В данной работе Вы должны самостоятельно собирать экспериментальные установки, навязывать нити, размечать их при необходимости. Можете дополнительно скрепить диски с помощью кусочков пластилина. Приборы и оборудование: Диск Максвелла (два диска, закрепленные на деревянной палочке), два штатива, нити, деревянная палочка, секундомер, линейка, 2 груза по 100 г, кусок пластилина, скотч. Не проводите расчет погрешностей там, где это не указано.
Часть 1. Скатывание Между двумя штативами натяните две нити так, чтобы они были параллельны друг другу и составляли некоторый угол $\alpha$ к горизонту. Диск Максвелла должен скатываться без проскальзывания по этим нитям, опираясь на деревянные части палочки.
Выведите формулу для ускорения, с которым будет скатываться диск в зависимости от угла наклона $\alpha$. Считайте диск однородным, массой палочки можно пренебречь.
Исследуйте экспериментально закон движения, то есть зависимость координаты оси диска $x(t)$ вдоль нити от времени $t$, при его скатывании по нитям. Постройте график полученной зависимости. Докажите, что движение оси диска является примерно равноускоренным. Рассчитайте ускорение оси диска. Укажите, при каком угле наклона вы проводили измерения.
Измерьте зависимость ускорения оси диска от угла наклона нитей $\alpha$. Постройте график полученной зависимости.
Часть 2. Движение вниз Подвесьте диск на двух нитях, как показано на рисунке. Закрепите нити на палочке с помощью скотча, чтобы исключить их проскальзывание. Намотайте нити на палочки и отпустите диск.
На том же графике постройте теоретическую зависимость ускорения от угла наклона нитей $\alpha$. Приведите результаты дополнительных измерений, которые вам понадобились для расчета ускорений.
Исследуйте закон движения оси диска при его движении вниз. Постройте график полученной зависимости.
По данным измерений рассчитайте ускорение, с которым опускается ось диска. Оцените погрешность найденного значения ускорения.
Часть 3. Движение вверх Если на палочки намотать дополнительно две нити и подвесить к ним груз, то при правильной намотке нитей диск начнет подниматься вверх.
Получите теоретическую формулу для ускорения оси диска. Рассчитайте теоретическое значение ускорения, с которым опускается ось диска.
Соберите установку таким образом, чтобы диск, раскручиваясь, поднимался вверх. Покажите схематически на рисунке как должны быть намотаны нити на палочке.
Измерьте ускорения оси диска при разных массах подвешенных грузов.
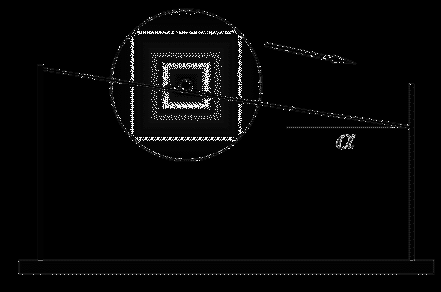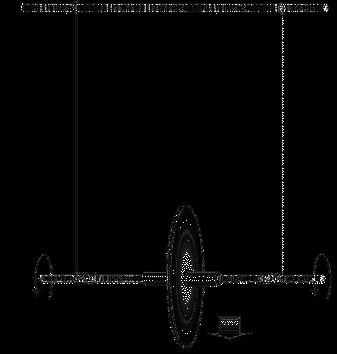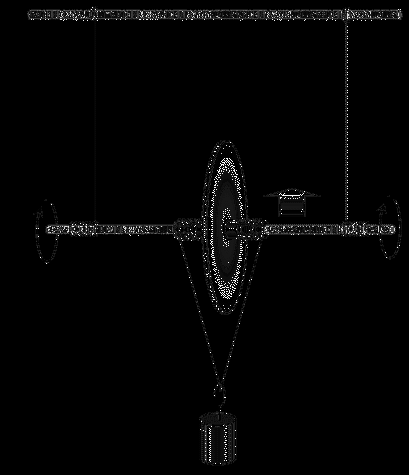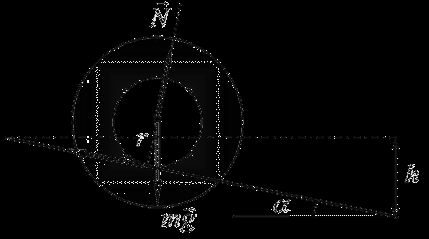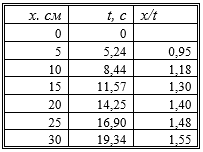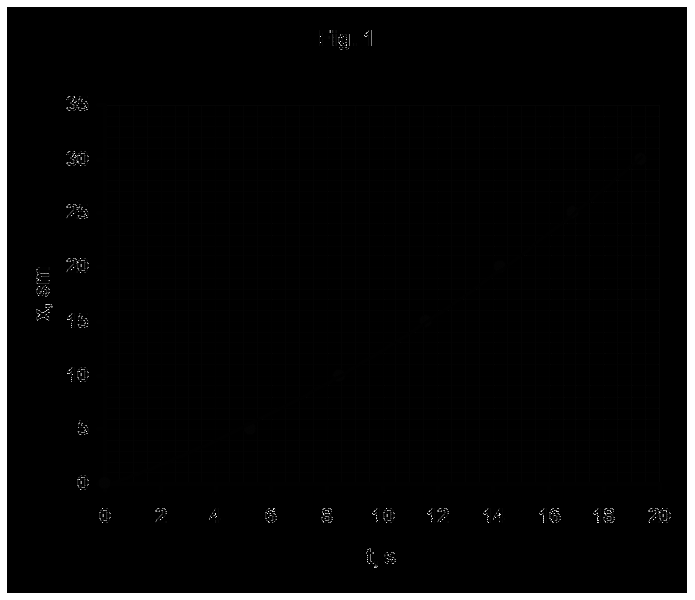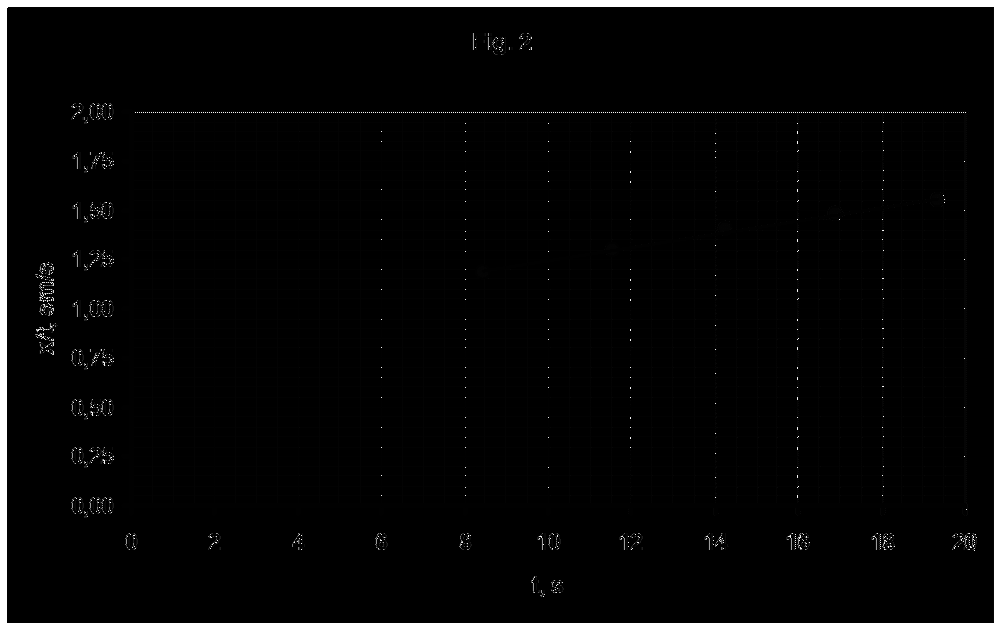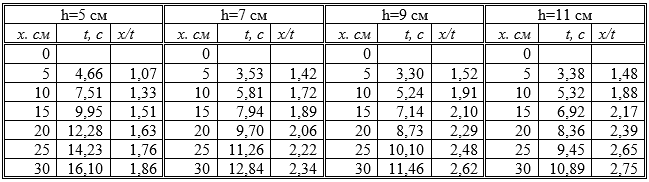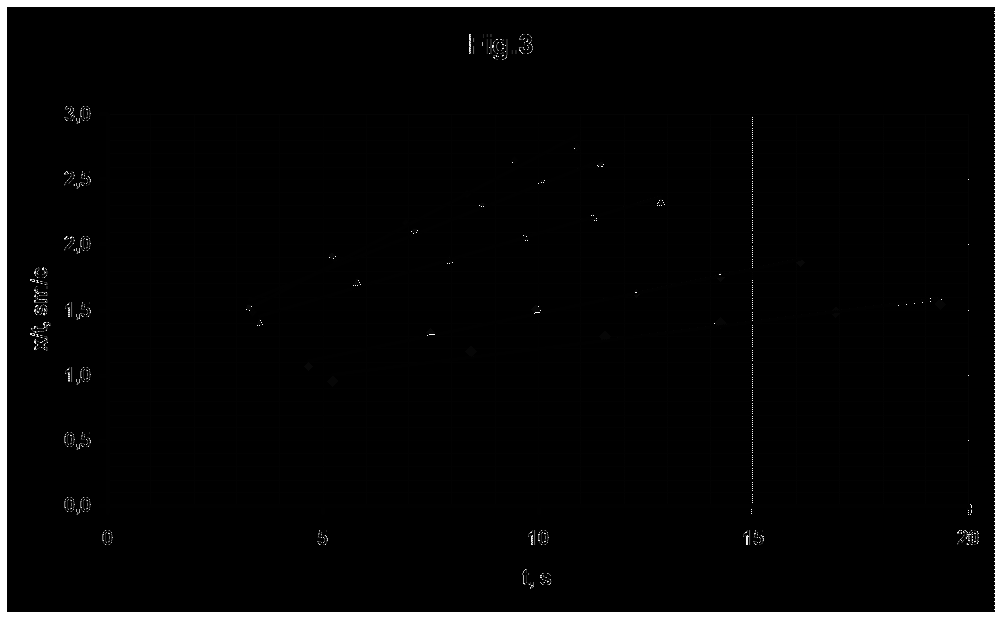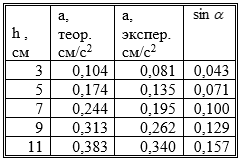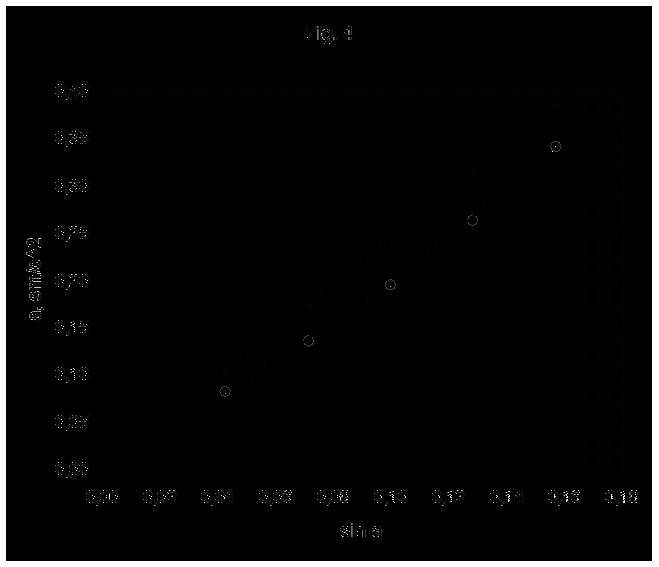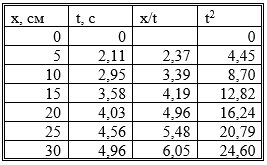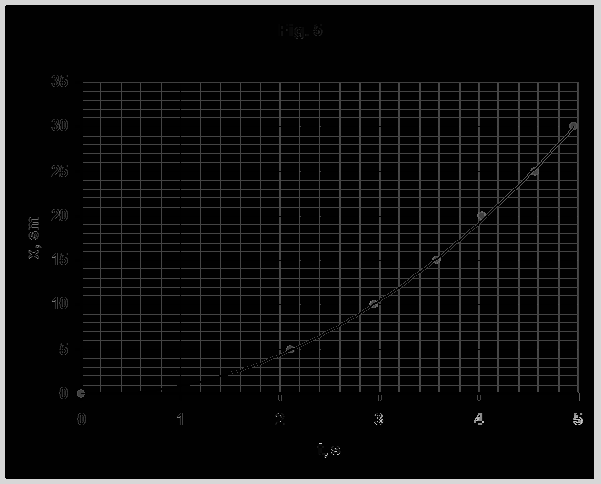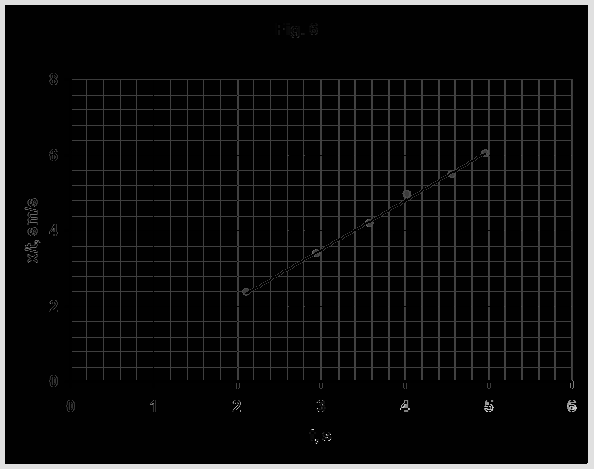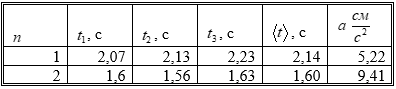
Выведите формулу для ускорения, с которым будет скатываться диск в зависимости от угла наклона $\alpha$. Считайте диск однородным, массой палочки можно пренебречь.

Исследуйте экспериментально закон движения, то есть зависимость координаты оси диска $x(t)$ вдоль нити от времени $t$, при его скатывании по нитям. Постройте график полученной зависимости. Докажите, что движение оси диска является примерно равноускоренным. Рассчитайте ускорение оси диска. Укажите, при каком угле наклона вы проводили измерения.
Решение: Для изменения и измерения угла наклона нитей необходимо смещать по стержню штатива один из держателей на высоту $h$. Поэтому синус угла наклона рассчитывается по формуле \begin{equation} \sin \alpha =\frac{h}{L} , \end{equation} где $L$ — длина нитей (в наших экспериментах $L=70~\text{см}$). В данной части измерения проведены при $h=3.0~\text{см}$. На нитки необходимо нанести метки через равные интервалы и фиксировать с помощью секундомера время прохождения. Трудность заключается в том, что на практике трудно отпустить диск с первой метки без начального толчка, поэтому первая метка используется как начало отсчета, но скорость диска в ней не нулевая! Зависимость координаты оси диска от времени приведена в Таблице 1 и показана на рисунке.   Закон равноускоренного движения имеет вид \begin{equation} x\left(t\right)=v_{0} t+\frac{at^{2} }{2} . \end{equation} Для линеаризации можно использовать различные методы, но предпочтительной является следующая: \begin{equation} \frac{x}{t} =v_{0} +\frac{a}{2} t. \end{equation} На рис. 2 показан график зависимости величины $\cfrac{x}{t} $ (имеющей смысл средней скорости) от времени $t$.  Примерная линейность данной зависимости доказывает, что экспериментальный закон движения может быть описан выбранной функцией. Ускорение оси диска равно удвоенному значению коэффициента наклона данного графика, оно равно по методу наименьших квадратов \begin{equation} a=0,081~\text{см/с}^2. \end{equation}

Измерьте зависимость ускорения оси диска от угла наклона нитей $\alpha$. Постройте график полученной зависимости.
Решение: Аналогичные измерения проведены и для других значений угла наклона нитей. Их результаты приведены в таблице 2.  На рисунке 3 показаны графики зависимостей $\cfrac{x}{t} $ от времени $t$, использованные для расчета экспериментальных значений ускорений.  В Таблице 3 приведены значения ускорений, рассчитанных по коэффициентам наклона графиков и теоретические значения, рассчитанные по формуле п. 2. При расчетах приняты следующие измеренные значения диаметр диска $D=85~\text{мм}$. $d=3.0~\text{мм}$ — диаметр палочки. На рисунке ниже показаны графики зависимостей ускорений от угла наклона нитей.

На том же графике постройте теоретическую зависимость ускорения от угла наклона нитей $\alpha$. Приведите результаты дополнительных измерений, которые вам понадобились для расчета ускорений.

Исследуйте закон движения оси диска при его движении вниз. Постройте график полученной зависимости.
Решение: В данном случае время движения оказывается малым, поэтому измерения следует проводить для каждого значения координаты неоднократно. В Таблице 4 показаны результаты измерений времени прохождения расстояния $x$, усредненные по 3 измерениям. На рис. 5 показан график полученной зависимости.   Для расчета ускорения используем прежнюю методику: строим зависимость $\frac{x}{t} $ от $t$ и находим параметры линеаризованной зависимости. Расчеты по методу наименьших квадратов дают следующие значения коэффициентов зависимости $\frac{x}{t} =Kt+b$: \[\begin{array}{l} {K=\left(1.30\pm 0.07\right)~\text{см/с}^2} \\ {b=\left(-0.40\pm 0.3\right)~\text{см/с} } \end{array}\]  Тогда ускорение оси диска \begin{equation} a=\left(2.60\pm 0.13\right)~\text{см/с}^2 . \end{equation}

По данным измерений рассчитайте ускорение, с которым опускается ось диска. Оцените погрешность найденного значения ускорения.

Получите теоретическую формулу для ускорения оси диска. Рассчитайте теоретическое значение ускорения, с которым опускается ось диска.
Решение: Формула для ускорения автоматически получается из формулы п. 2, в которой следует положить $\sin \alpha =1$: \begin{equation} a=\frac{g}{1+\frac{1}{2} \left(\frac{r}{R} \right)^{2} } . \end{equation} Расчет по этой формуле дает значение $a=2.44~\text{см/с}^2 $.

Соберите установку таким образом, чтобы диск, раскручиваясь, поднимался вверх. Покажите схематически на рисунке как должны быть намотаны нити на палочке.

Измерьте ускорения оси диска при разных массах подвешенных грузов.
Решение: В данном случае легко регистрируется начало движение оси диска, поэтому можно просто измерить время подъема на фиксированную высоту и рассчитать ускорение по формуле: \begin{equation} H=\frac{at^{2} }{2} \quad \Rightarrow \quad a=\frac{2H}{t^{2} } . \end{equation} В ходе измерений были получены значения, представленные в Таблице 5 (при $H=12~\text{см}$).
Темы:
E, Механика, Жаутыковские, 2020, Вращательное движение, Маятник Максвелла